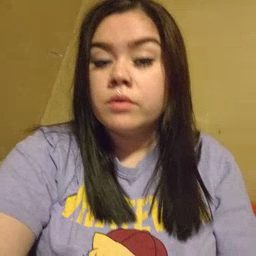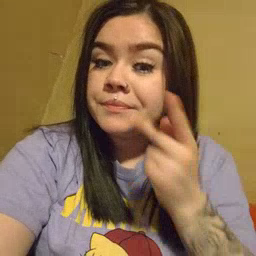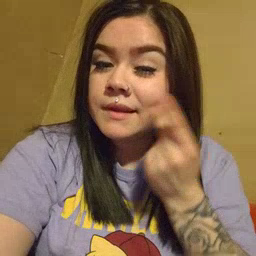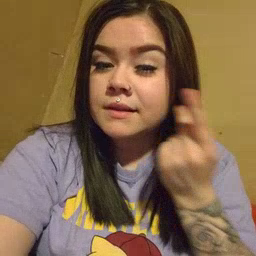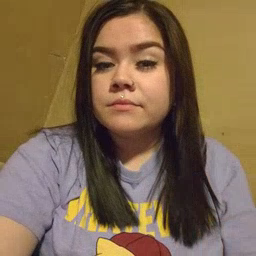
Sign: kitty